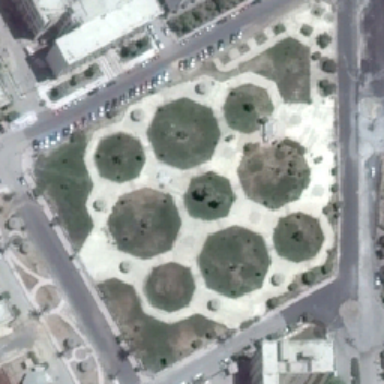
Every kind of car parked the road on either side .